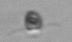
Label: Pyramimonas